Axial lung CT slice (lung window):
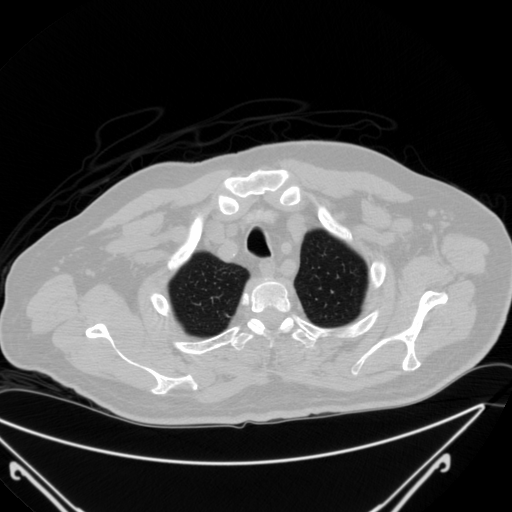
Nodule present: no